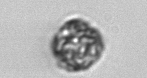
Label: coccolithophorid